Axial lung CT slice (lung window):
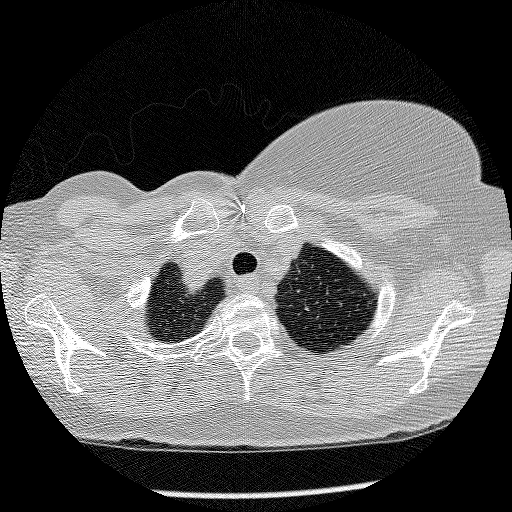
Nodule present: no